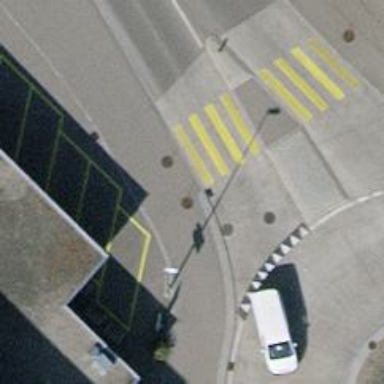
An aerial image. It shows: Kerb serving as barrier.